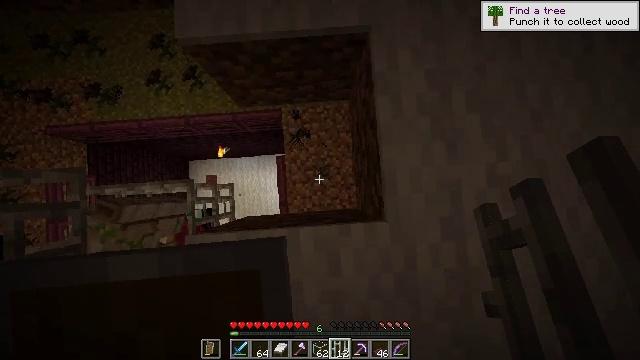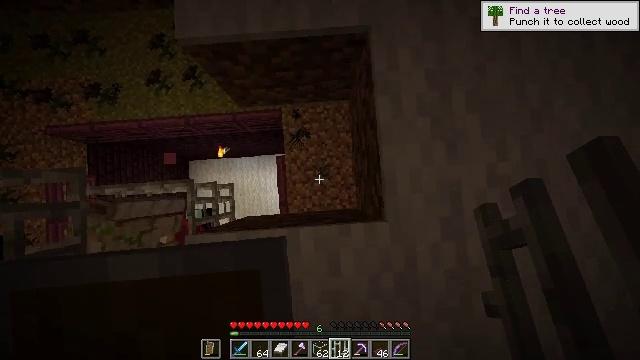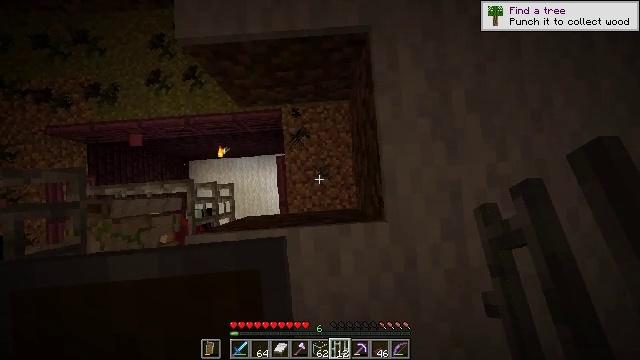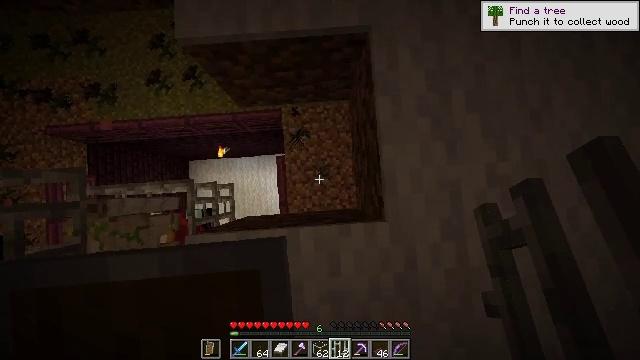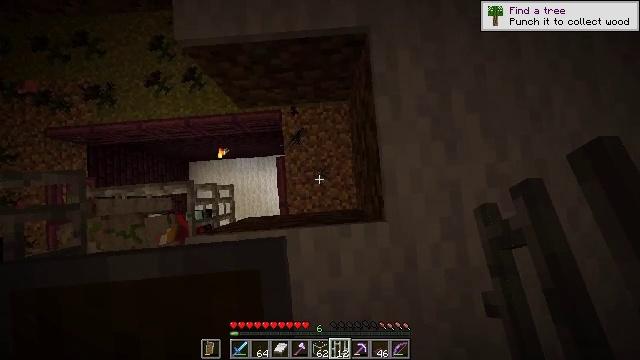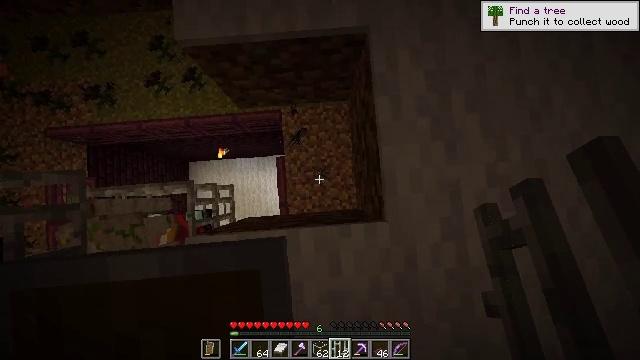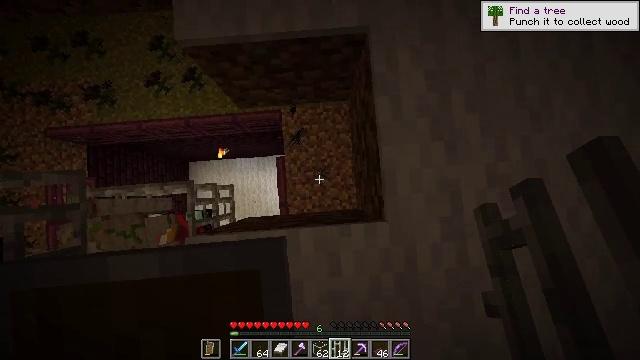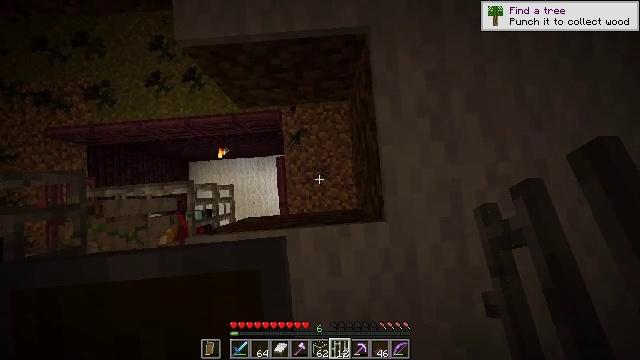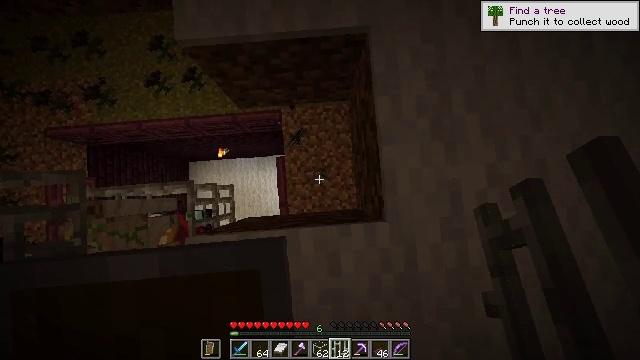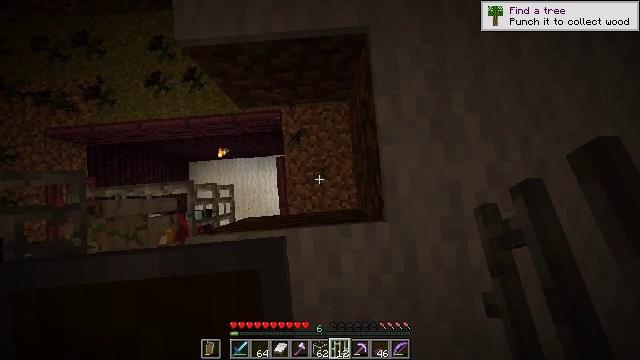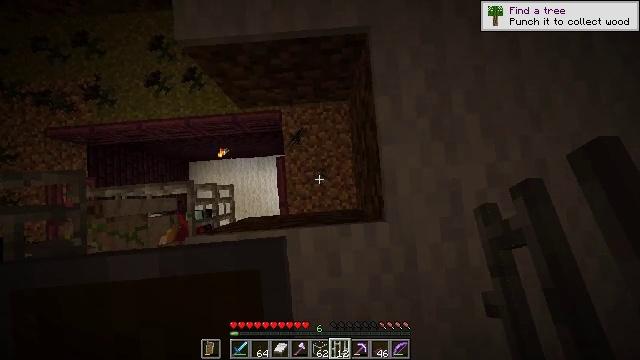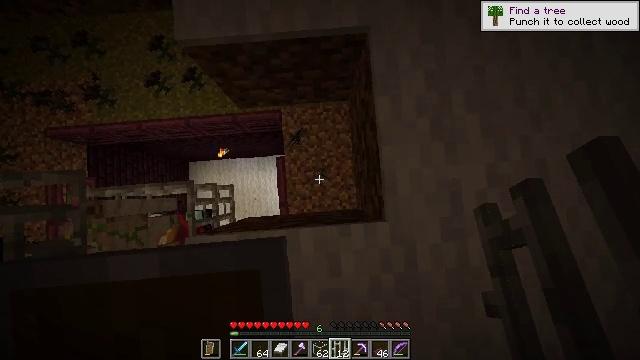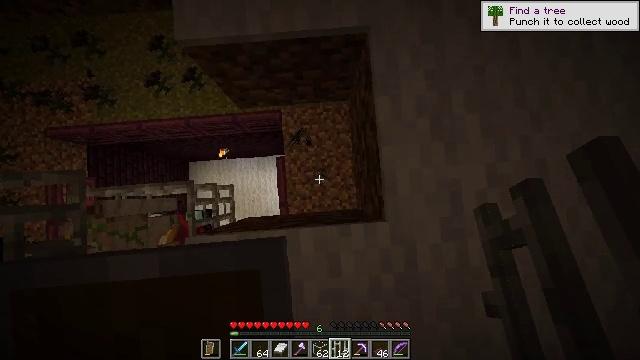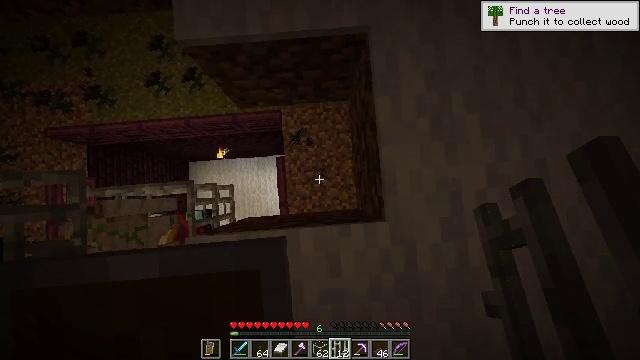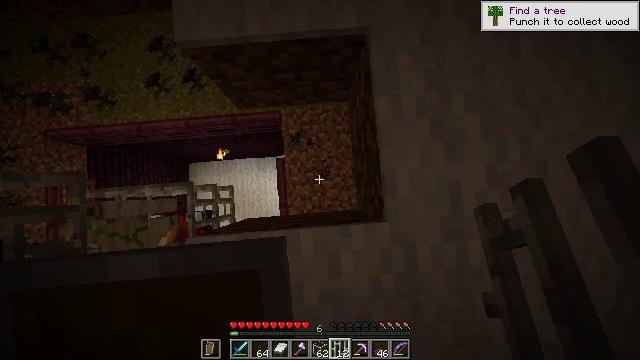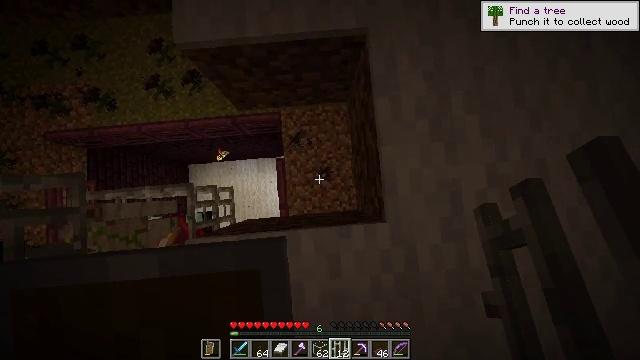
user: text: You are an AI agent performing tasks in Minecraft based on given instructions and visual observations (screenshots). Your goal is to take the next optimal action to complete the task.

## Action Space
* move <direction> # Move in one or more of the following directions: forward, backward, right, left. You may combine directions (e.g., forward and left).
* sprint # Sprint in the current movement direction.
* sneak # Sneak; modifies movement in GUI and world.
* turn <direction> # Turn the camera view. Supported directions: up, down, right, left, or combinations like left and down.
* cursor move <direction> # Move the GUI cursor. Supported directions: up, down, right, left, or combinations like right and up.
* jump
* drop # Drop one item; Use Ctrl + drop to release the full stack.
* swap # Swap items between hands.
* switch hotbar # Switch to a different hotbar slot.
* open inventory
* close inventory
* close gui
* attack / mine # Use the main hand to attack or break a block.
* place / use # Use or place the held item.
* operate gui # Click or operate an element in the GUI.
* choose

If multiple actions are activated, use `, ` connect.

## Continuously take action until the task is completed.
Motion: motion action
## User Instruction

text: Collect the rare wither rose.
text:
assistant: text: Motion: sneak
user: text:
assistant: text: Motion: sneak
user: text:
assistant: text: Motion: sneak
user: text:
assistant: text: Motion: sneak
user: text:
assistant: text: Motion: sneak
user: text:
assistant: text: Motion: sneak
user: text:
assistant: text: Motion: sneak
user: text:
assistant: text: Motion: sneak
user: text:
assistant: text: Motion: sneak
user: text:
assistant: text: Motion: sneak
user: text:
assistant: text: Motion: sneak
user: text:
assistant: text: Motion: sneak
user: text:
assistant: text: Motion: sneak
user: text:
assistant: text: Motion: sneak
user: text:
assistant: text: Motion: sneak
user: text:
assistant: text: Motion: sneak
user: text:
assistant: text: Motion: sneak
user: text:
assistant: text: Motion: sneak
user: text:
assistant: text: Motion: no_op
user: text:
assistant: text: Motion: no_op
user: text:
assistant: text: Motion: no_op
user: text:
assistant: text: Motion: no_op
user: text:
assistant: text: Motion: no_op
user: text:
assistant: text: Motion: no_op
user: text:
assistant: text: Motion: no_op
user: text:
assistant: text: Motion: no_op
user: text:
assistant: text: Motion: no_op
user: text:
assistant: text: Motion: no_op
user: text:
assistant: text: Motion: no_op
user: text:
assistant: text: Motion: no_op